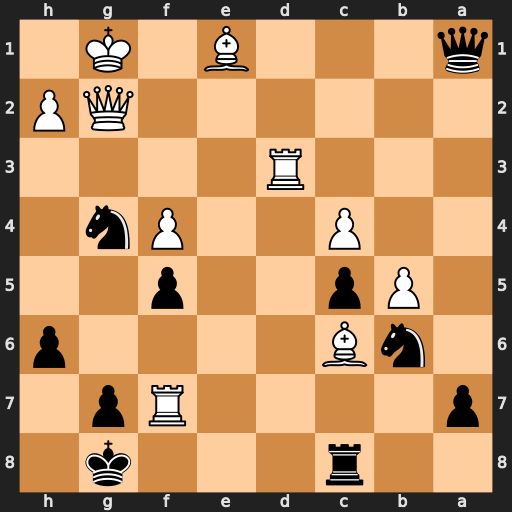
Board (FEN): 2r3k1/p4Rp1/1nB4p/1Pp2p2/2P2Pn1/3R4/6QP/q3B1K1
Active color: b
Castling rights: -
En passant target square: -
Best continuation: Qxe1+ Qf1 Qxf1+